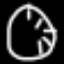
Label: clock